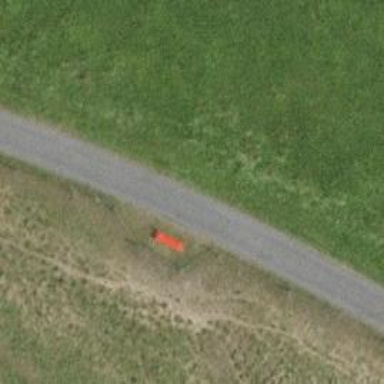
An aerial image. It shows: Red bench.